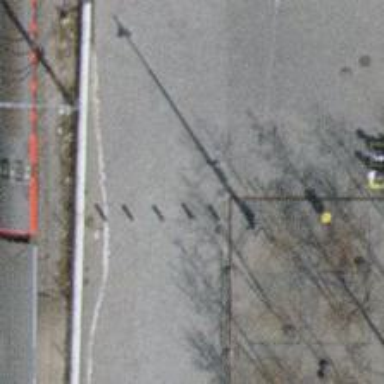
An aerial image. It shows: Rising bollard.